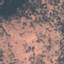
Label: PermanentCrop